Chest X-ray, AP view. Patient: 23 years old, sex M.
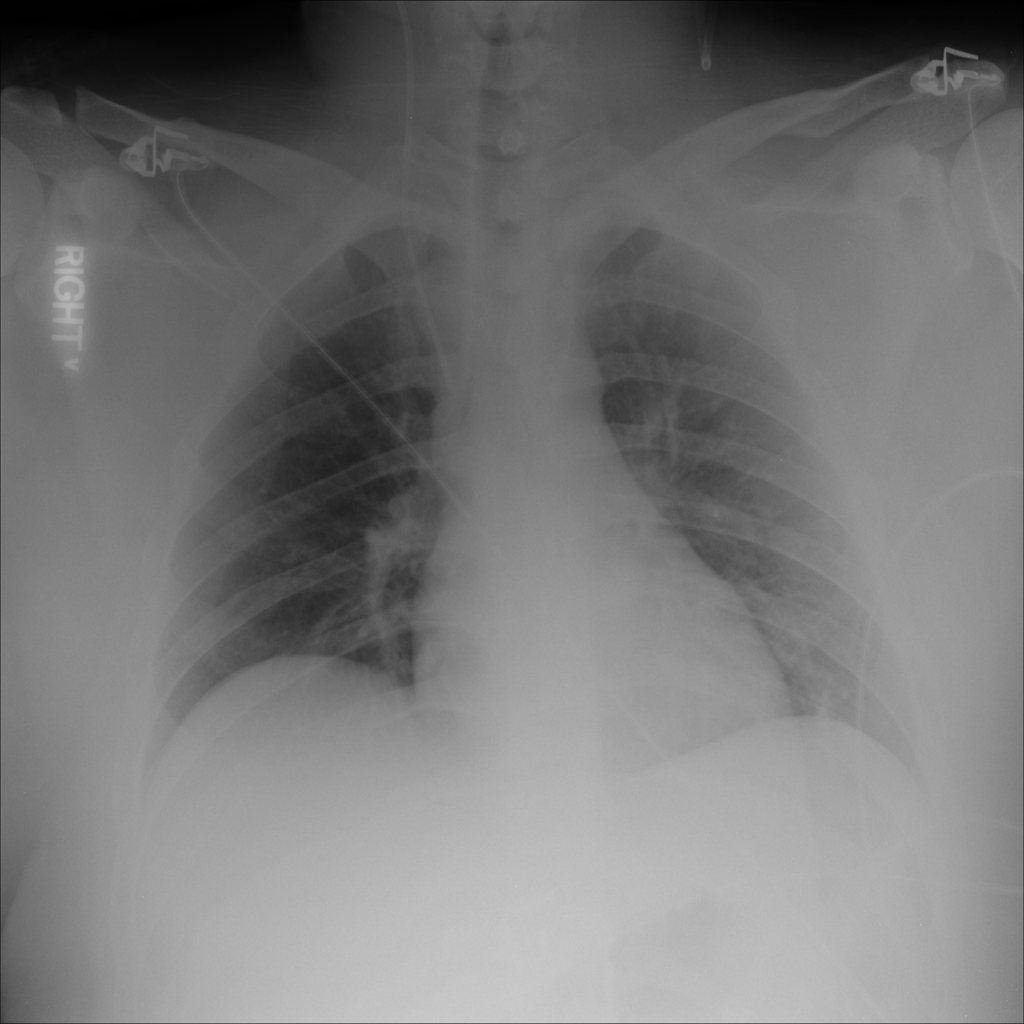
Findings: No Finding